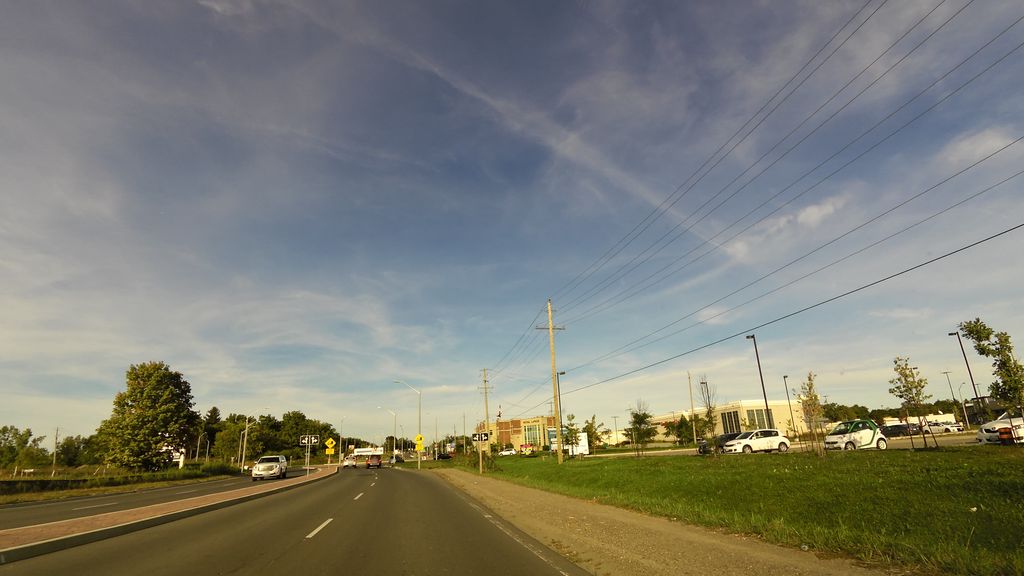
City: hamilton